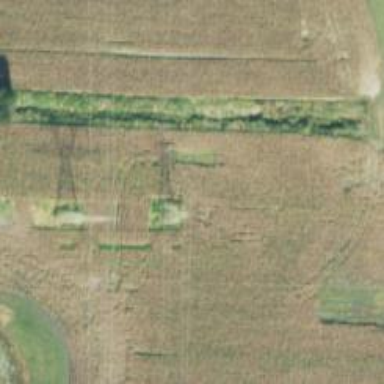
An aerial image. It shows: Lattice structure tower used for power distribution.